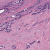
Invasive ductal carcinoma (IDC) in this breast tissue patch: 1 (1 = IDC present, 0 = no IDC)